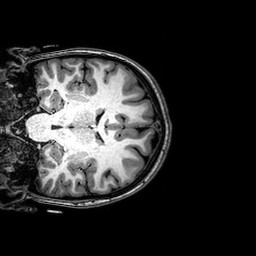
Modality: T1w
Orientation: coronal
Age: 22
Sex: female